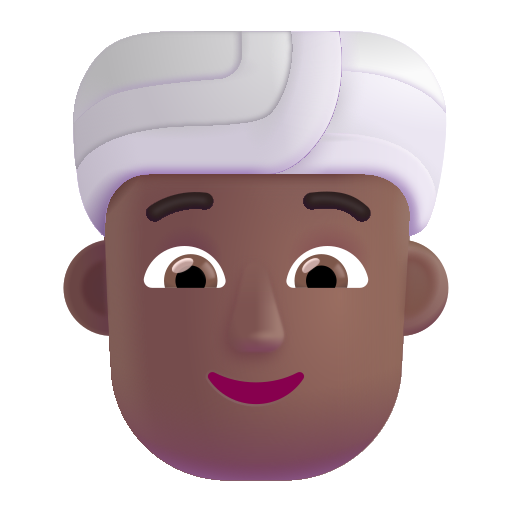
person wearing turban color  dark